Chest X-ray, PA view. Patient: 26 years old, sex M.
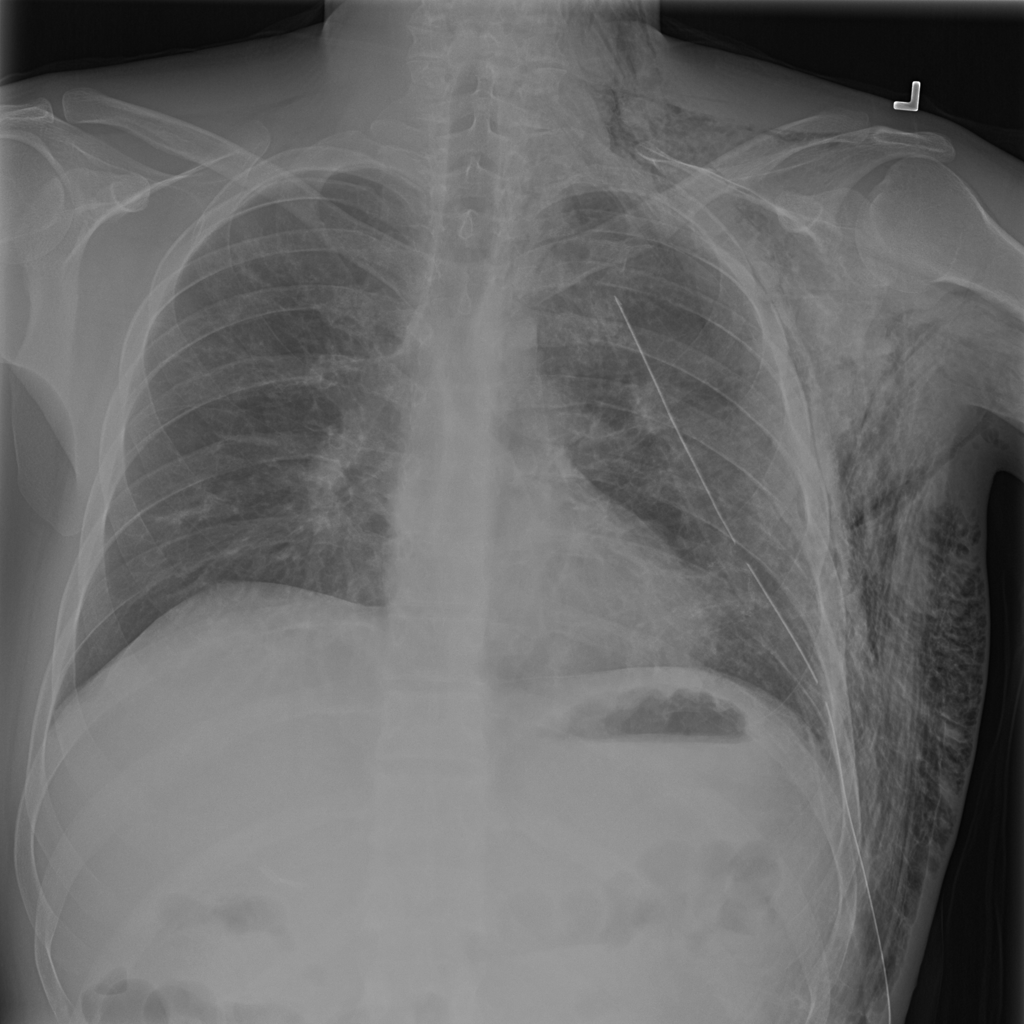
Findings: Emphysema, Pneumothorax